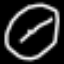
Label: clock